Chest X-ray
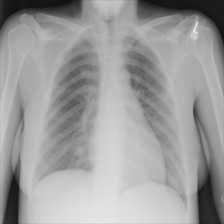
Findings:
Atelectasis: negative
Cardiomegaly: negative
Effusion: negative
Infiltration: positive
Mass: positive
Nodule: negative
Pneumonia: negative
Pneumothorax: negative
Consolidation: negative
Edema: negative
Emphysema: negative
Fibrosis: negative
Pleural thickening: negative
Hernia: negative